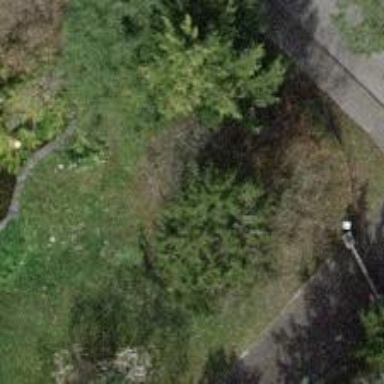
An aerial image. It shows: Evergreen tree with needle-leaved leaves.